Field crop: maize
Growth stage: 1
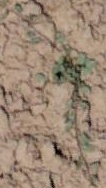
Species: convolvulus